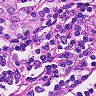
Metastatic tissue present: no